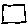
Label: square